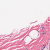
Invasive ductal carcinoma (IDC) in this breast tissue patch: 0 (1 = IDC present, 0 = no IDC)